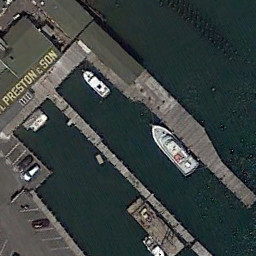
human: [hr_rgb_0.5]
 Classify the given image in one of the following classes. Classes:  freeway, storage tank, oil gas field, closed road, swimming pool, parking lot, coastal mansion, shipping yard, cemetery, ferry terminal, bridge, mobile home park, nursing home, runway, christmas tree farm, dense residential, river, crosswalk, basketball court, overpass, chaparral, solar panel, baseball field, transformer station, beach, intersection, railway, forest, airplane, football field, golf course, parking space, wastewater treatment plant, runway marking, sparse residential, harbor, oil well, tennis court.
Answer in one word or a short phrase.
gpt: ferry terminal